Question: I am trying to make a bunch of '<li>''s which are placed next to each-other and they look like boxes; to display 10 every time. The rest to be hidden and to be displayed onClick.
So it should look something like this:

The '<li>''s has to be placed in the same '<ul>' and have no or the same class. So basically the HTML should look something like this:
'''
<ul id="bxs" class="tab1">
<li id="item-1">1</li>
<li id="item-2">2</li>
<li id="item-3">3</li>
<li id="item-4">4</li>
<li id="item-5">5</li>
<li id="item-6">6</li>
<li id="item-7">7</li>
<li id="item-8">8</li>
<li id="item-9">9</li>
<li id="item-10">10</li>
<li id="item-11">11</li>
<li id="item-12">12</li>
<li id="item-13">13</li>
<li id="item-14">14</li>
<li id="item-15">15</li>
<li id="item-16">16</li>
<li id="item-17">17</li>
<li id="item-18">18</li>
<li id="item-19">19</li>
<li id="item-20">20</li>
</ul>
'''
and... this is my question. How can I make them act like this: <URL>
Basically, this is a little bookmark page for a client. The boxes will be the bookmarks and they will be created one by one dynamically like this: <URL> So if you notice, every time you create a box, it gets an ID and it ends up to be like the html I pasted above. I want only 10 of the boxes to be visible and when the client reach that limit then the boxes will be hidden and they will look like they are in another tab so they can be accessed using the nav buttons.
I am not new with javascript or css, it's just I cant think of a way of doing this. I was thinking to place a div ontop of which hides everything out of the range of 720px and then when the nav button is clicked, hide the li's, push them with css at right:720px and display them again. That will look and feel that they are in tabs?
Sorry if the title is somehow confusing, I don't know how to describe all this in a title.
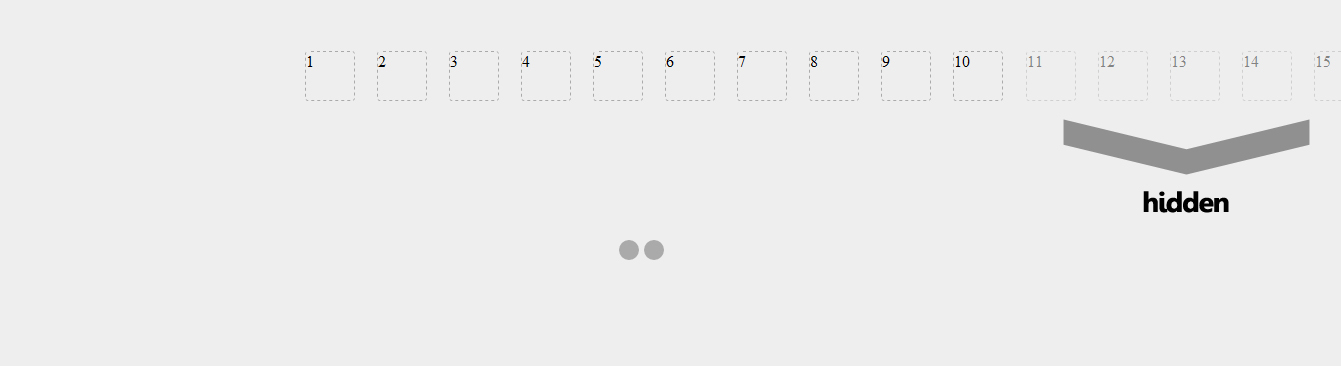
Answer: NOTE: Question was not tagged with javascript or jquery, but your example used jquery so I assumed the solution could as well.
You can use 'overflow: hidden' and then adjust the 'scrollTop'.
<URL>
'''
$("#prev").click(function() {
page--;
if (page < 0) page = 0;
$("#bxs").scrollTop(page * 70);
});
$("#next").click(function() {
page++;
$("#bxs").scrollTop(page * 70);
// adjust in case next was clicked and there are no more
page = $("#bxs").scrollTop() / 70;
});
'''
This will need slight tweeking to get the heights/offsets just right, but gives the basic idea.